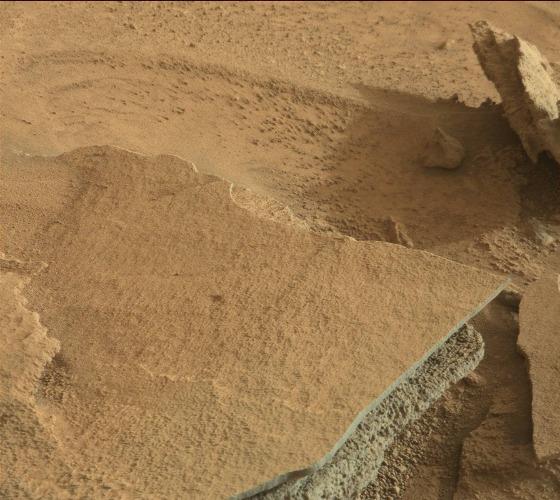
Terrain classes present: Bedrock, Gravel / Sand / Soil, Rock, Shadow